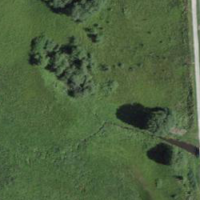
EUNIS habitat code: 25
Species observed at this site:
Nymphalis polychloros